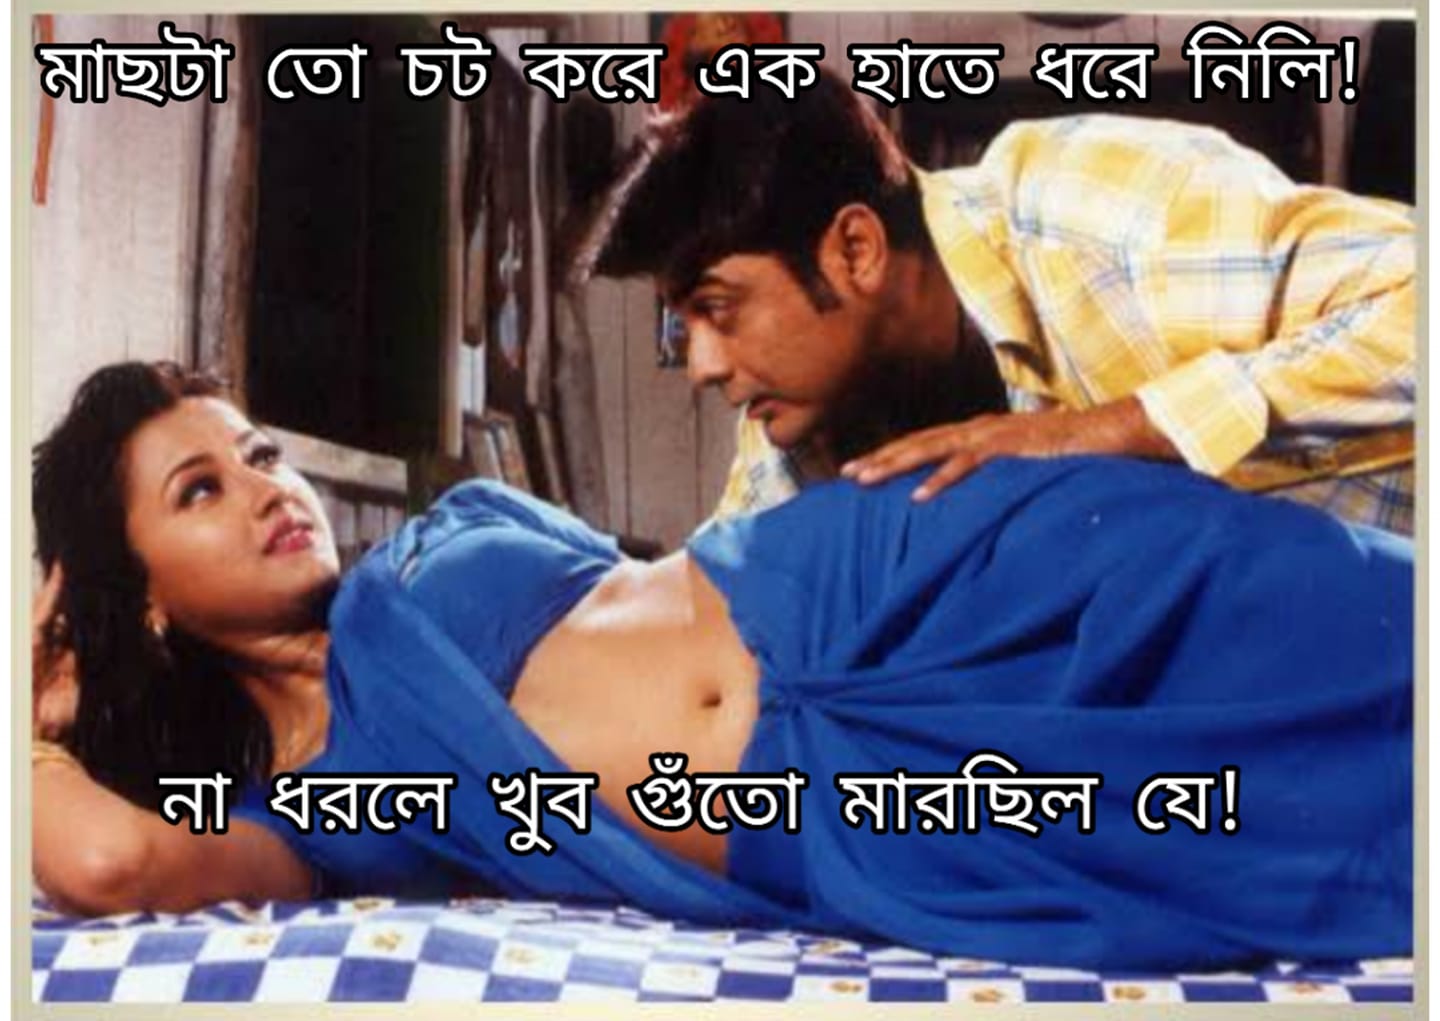
Caption: মাছটা তো চট করে এক হাতে ধরে নিলি !     না ধরলে খুব গুতো মারছিল যে !
Label: hate